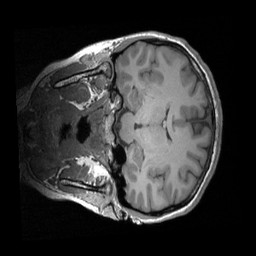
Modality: T1w
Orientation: coronal
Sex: female
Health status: ill
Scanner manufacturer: siemens
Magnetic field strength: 3 T
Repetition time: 1.66 s
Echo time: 0.00254 s